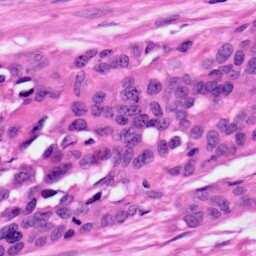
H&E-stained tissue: Ovarian